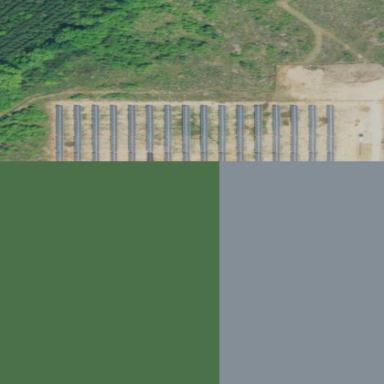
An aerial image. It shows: Solar power plant utilizing photovoltaic technology.